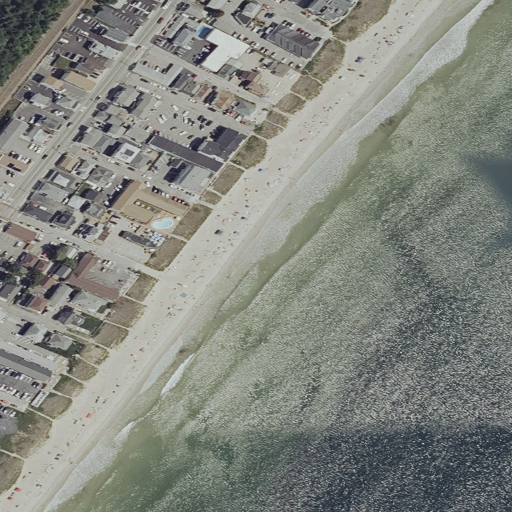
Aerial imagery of beach in Maine named Old Orchard Beach containing open water, high intensity development, barren land, herbaceous wetlands, and medium intensity development